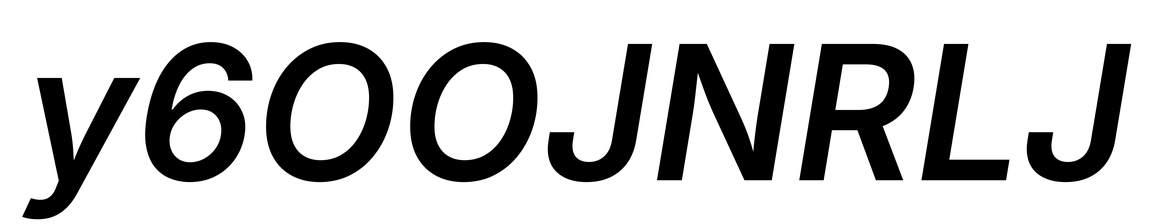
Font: Inter-Italic_SemiBold_Italic